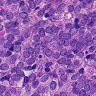
Metastatic tissue present: yes